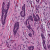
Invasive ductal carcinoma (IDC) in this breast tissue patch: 1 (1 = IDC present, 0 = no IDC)